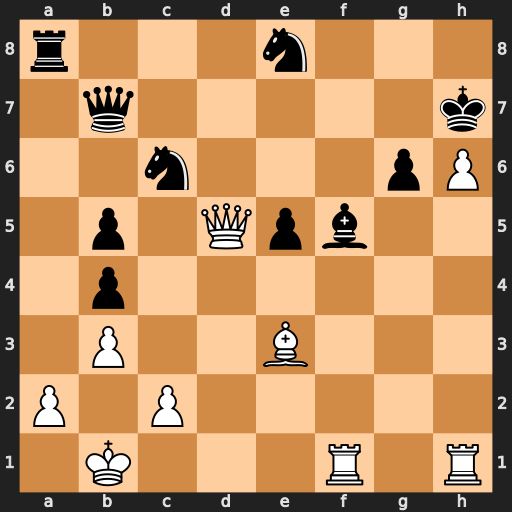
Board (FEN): r3n3/1q5k/2n3pP/1p1Qpb2/1p6/1P2B3/P1P5/1K3R1R
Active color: w
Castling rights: -
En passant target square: -
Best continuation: Rxf5 gxf5 Rg1 Nf6 Qe6